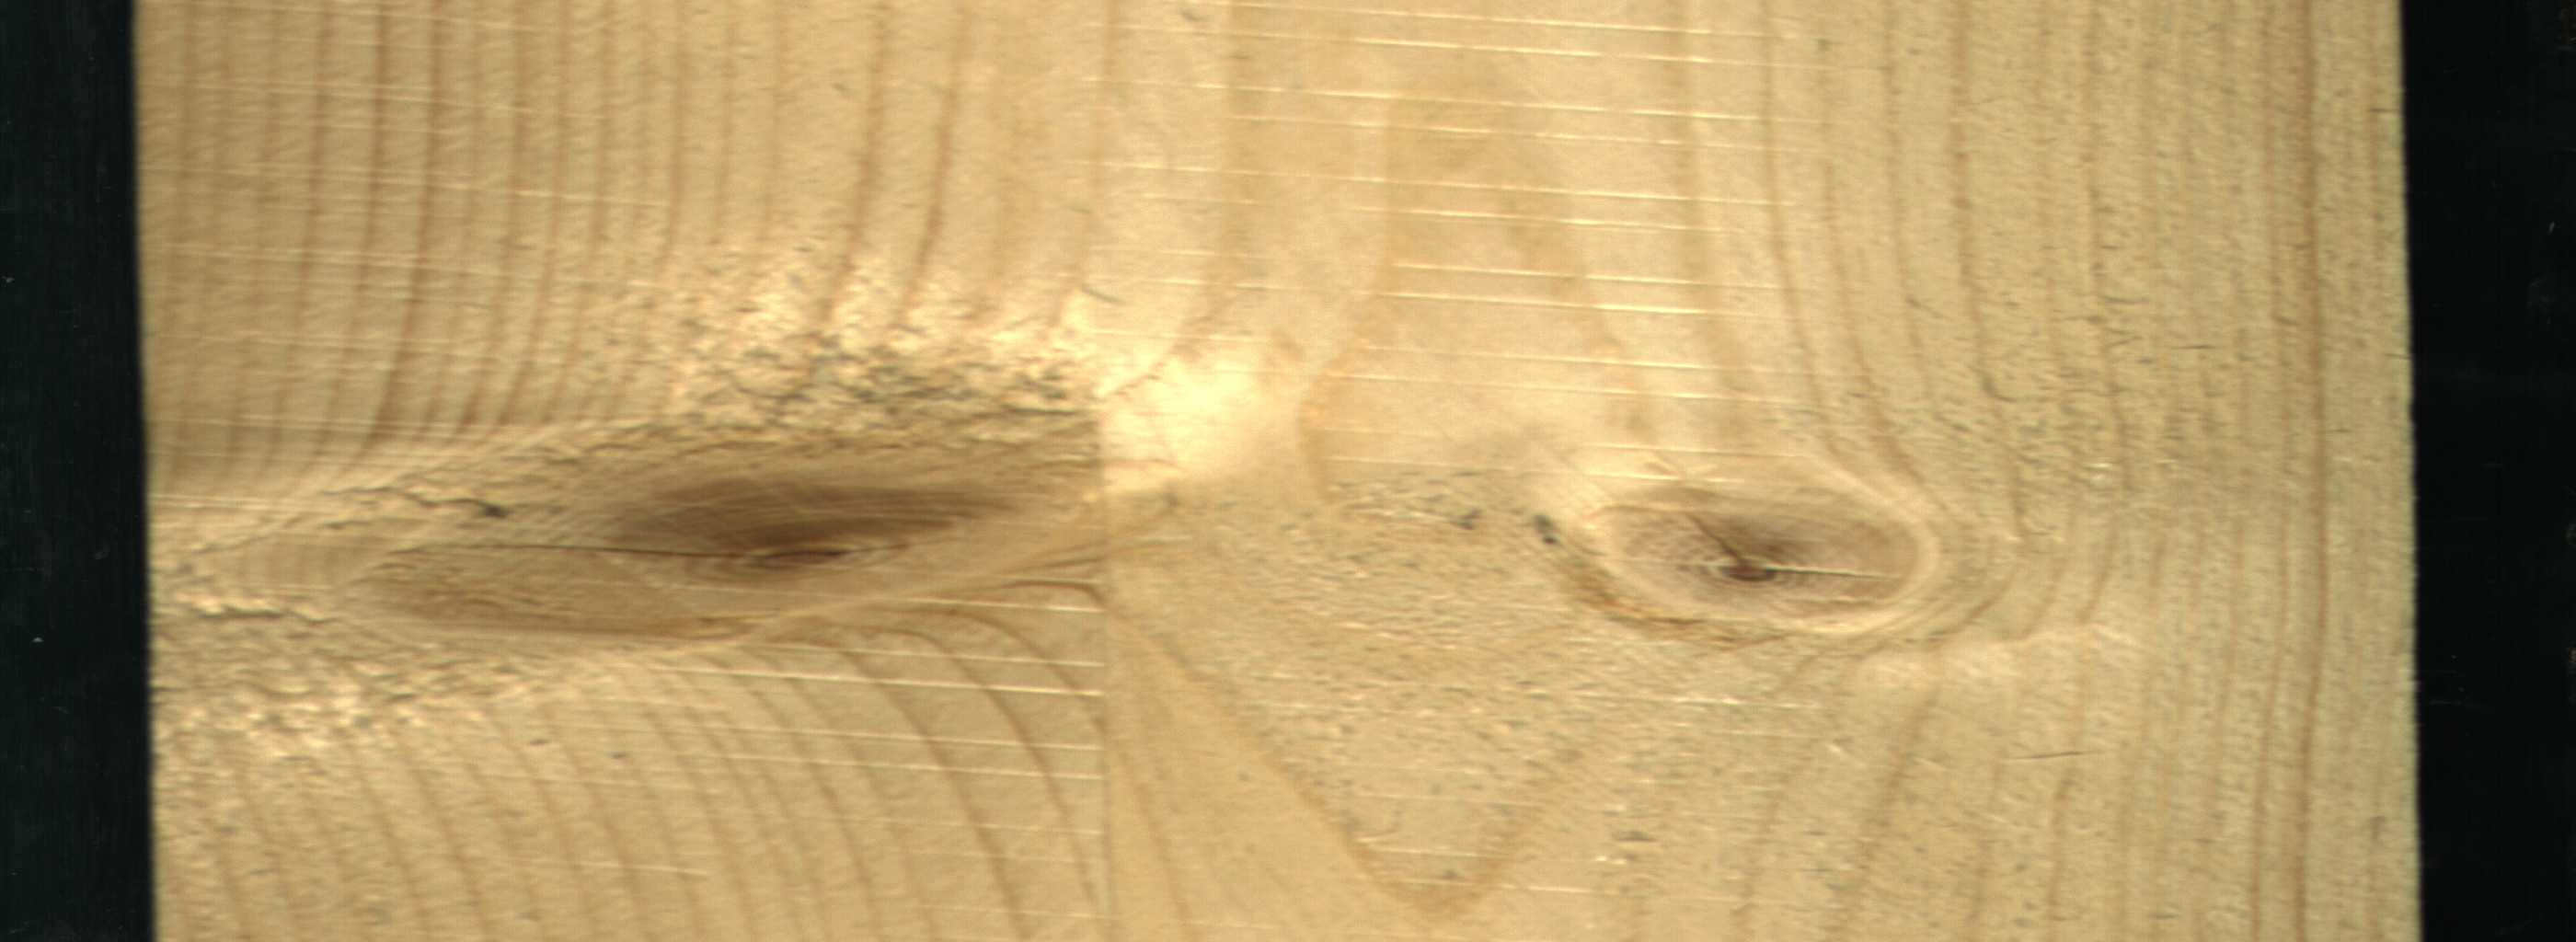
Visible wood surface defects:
knot_with_crack
knot_with_crack